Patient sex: M
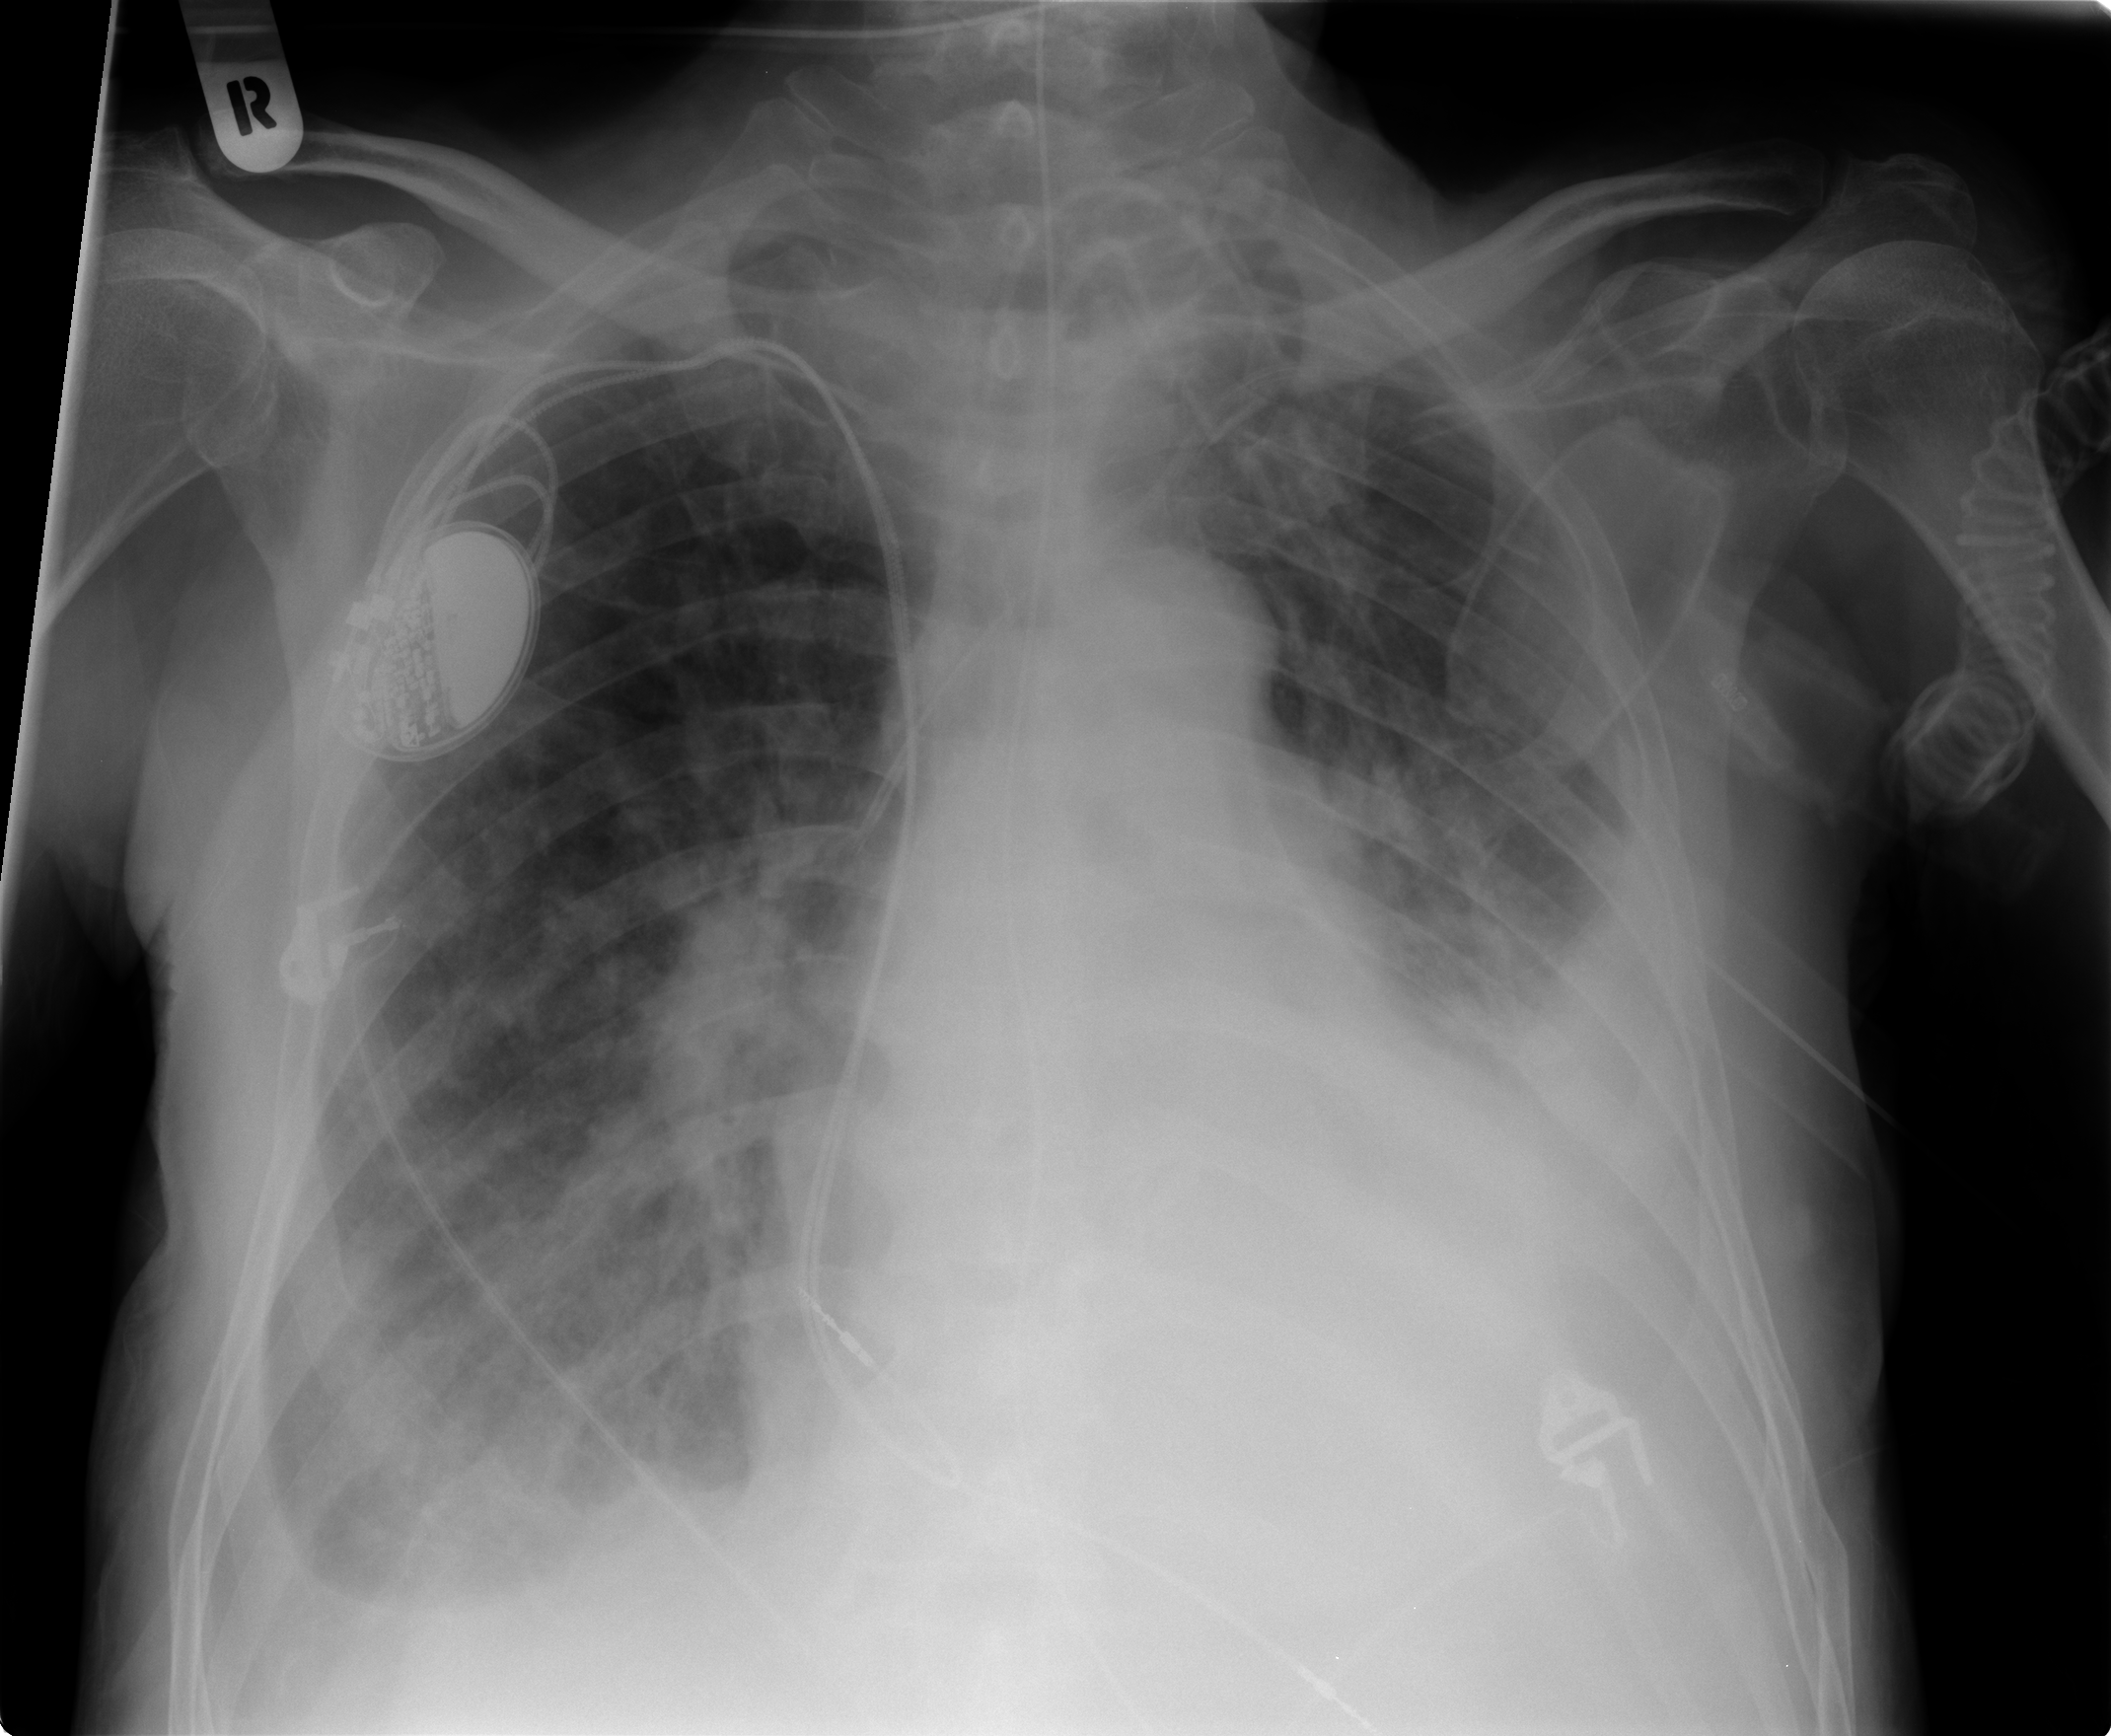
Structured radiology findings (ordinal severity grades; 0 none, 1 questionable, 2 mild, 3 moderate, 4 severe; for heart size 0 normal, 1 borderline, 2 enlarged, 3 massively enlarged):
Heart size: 2
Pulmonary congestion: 3
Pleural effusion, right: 2
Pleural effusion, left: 3
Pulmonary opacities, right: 2
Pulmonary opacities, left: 2
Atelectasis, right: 2
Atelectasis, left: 2